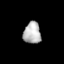
Tissue: lung
Cell type: Epithelial cells
Senescence score: 0.1942
Nuclear area (px): 371
Mean DAPI intensity: 181.089